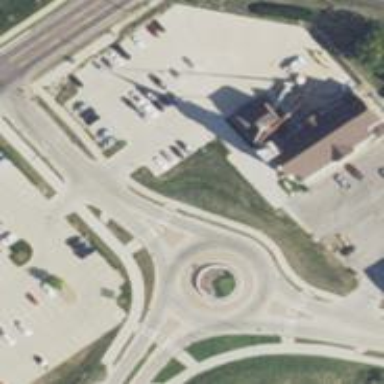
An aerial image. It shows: Residential road with roundabout.